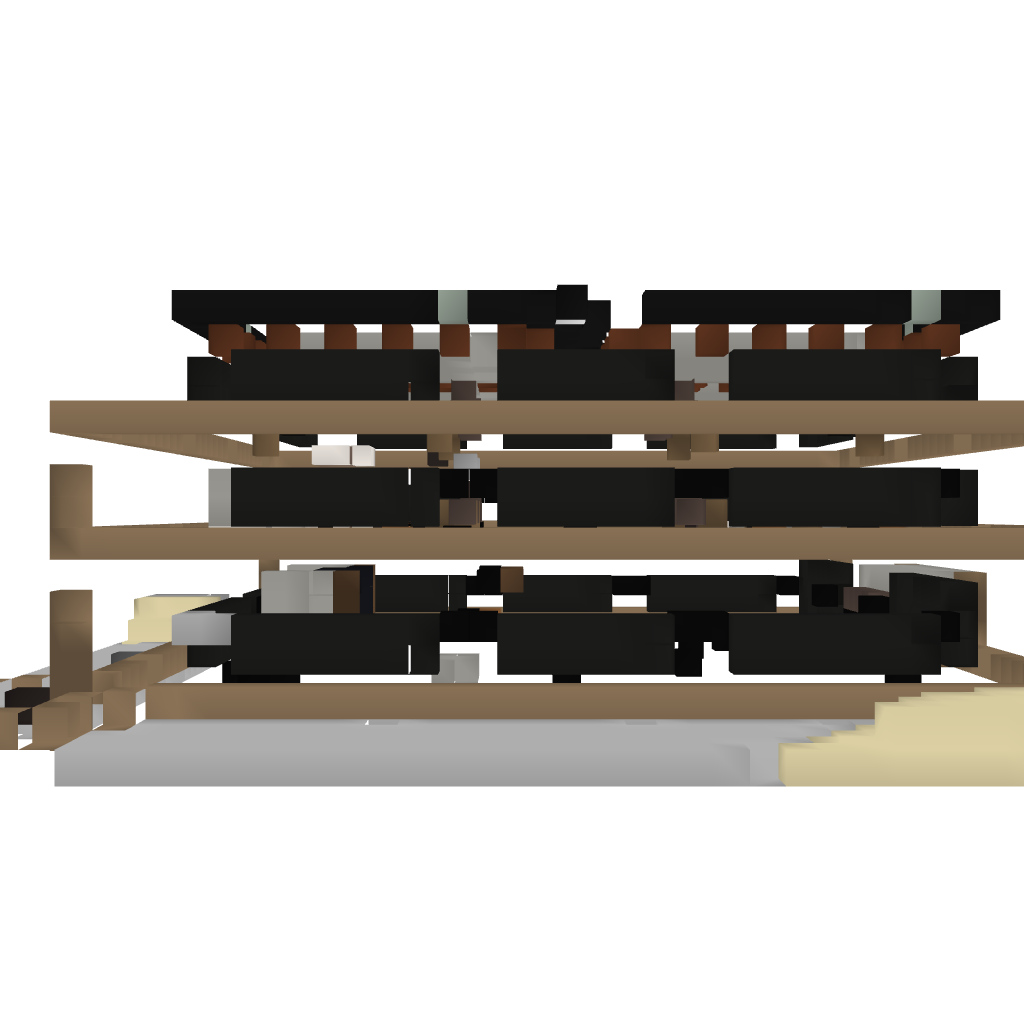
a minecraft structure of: QuartzHouse